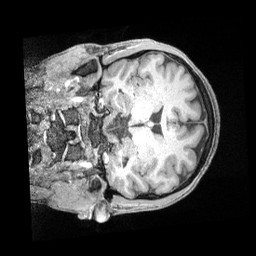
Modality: T1w
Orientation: coronal
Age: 36
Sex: male
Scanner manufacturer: siemens
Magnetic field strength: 3 T
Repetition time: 2 s
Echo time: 0.00211 s